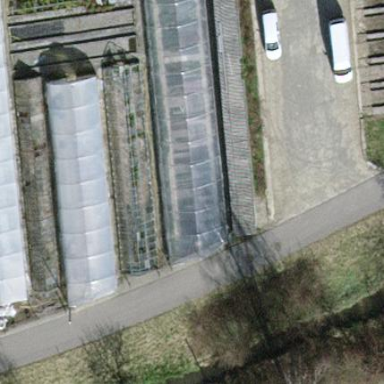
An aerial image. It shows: Greenhouse.